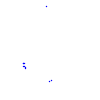
Particle: proton